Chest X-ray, PA view. Patient: 71 years old, sex F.
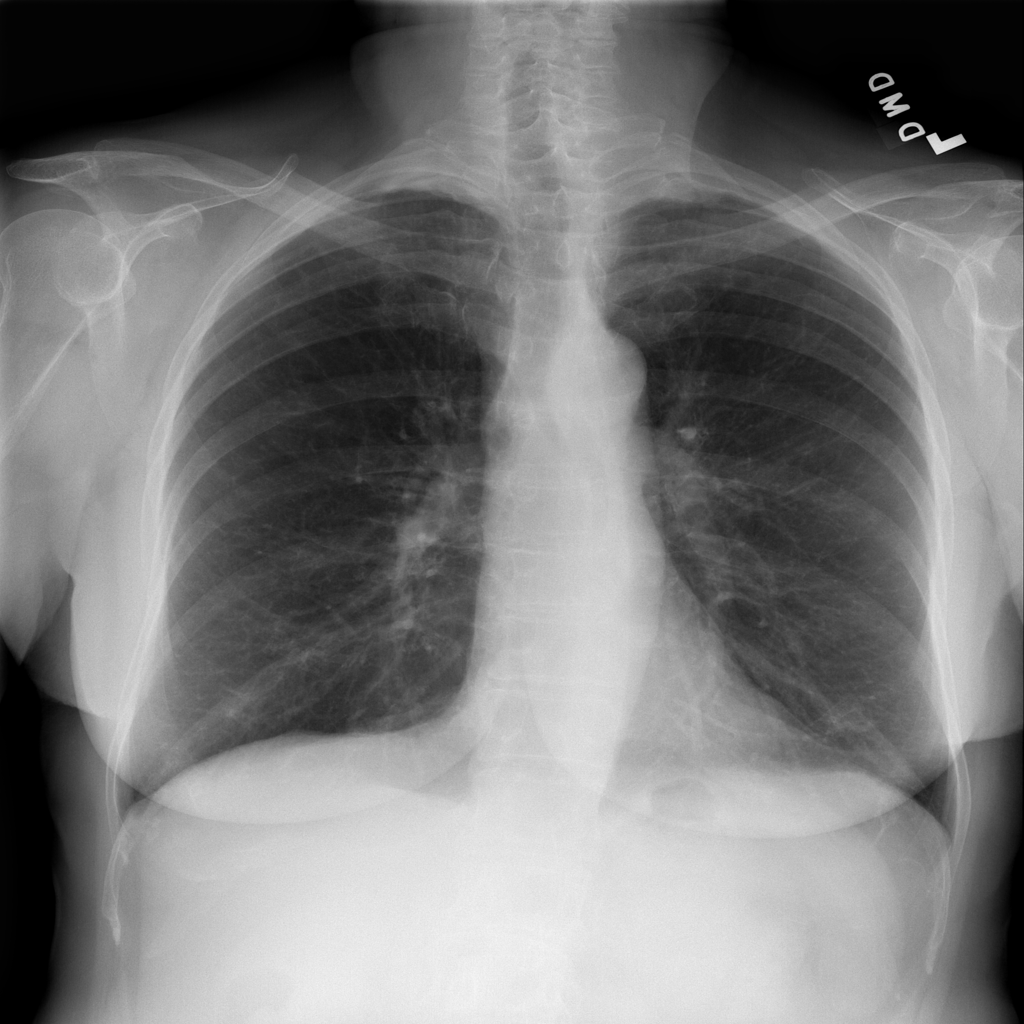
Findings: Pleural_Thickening